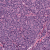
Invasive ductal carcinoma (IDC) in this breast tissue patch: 1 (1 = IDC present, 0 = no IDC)